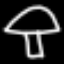
Label: mushroom